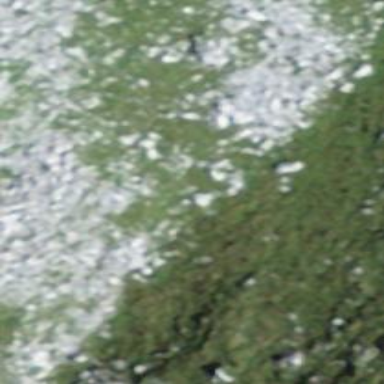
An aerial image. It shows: Grass path.